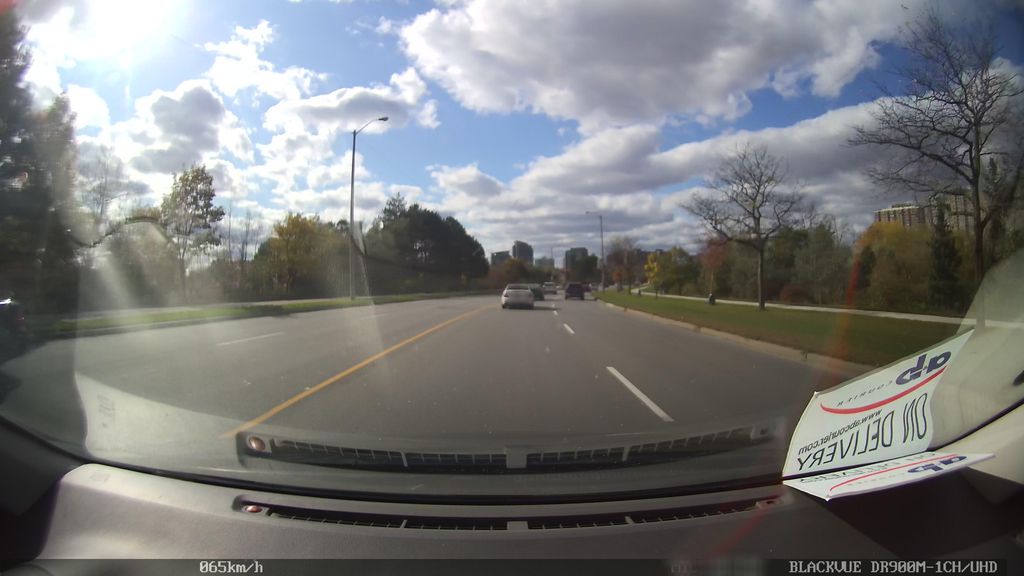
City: toronto